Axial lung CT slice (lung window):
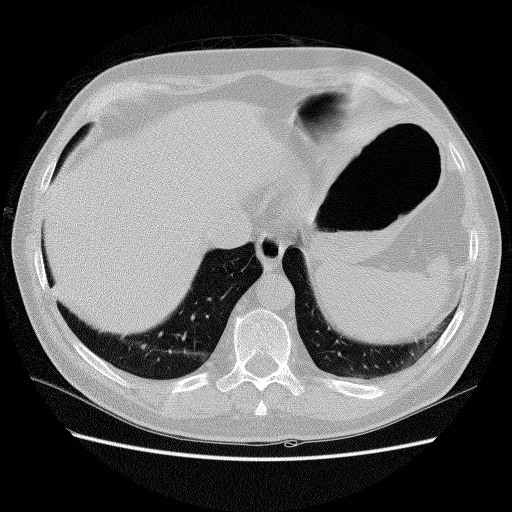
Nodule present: no